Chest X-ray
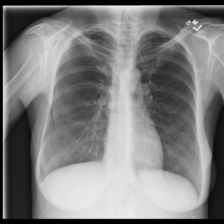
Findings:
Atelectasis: negative
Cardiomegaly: negative
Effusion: negative
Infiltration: negative
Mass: negative
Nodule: negative
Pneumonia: negative
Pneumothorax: negative
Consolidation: negative
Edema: negative
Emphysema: negative
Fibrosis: negative
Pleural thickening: negative
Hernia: negative